Question: Okay So the website in question is this:
Now if you notice on this website, the resolution of the white background div is 445px across y 686px long. It's also fluid so if you shrink it, it will appear different to accomdate different sizes. (if you are on a cell phone that has a smaller width than 400px, it will actually show different images).
Okay, but the point is here is that this page is not showing right on android devices as shown below.

That phone, along with all the other phones in that previewer that are 480px x 800px are displaying the website like that. The website, as you can see if you click on it, is a max of 686px tall, so why the heck isn't the whole page showing on this mobile device?
The size of that "playplanet" logo is actually 180px across and it almost fills up the whole width and the width of that phone is SUPPOSED to be 480px across.
Am I missing something here?
If you look at the source code, you'll see I added the following meta tags:
'''
<meta name="HandheldFriendly" content="true" />
<meta name="viewport" content="width=device-width, initial-scale=1.0, user-scalable=no">
'''
These are supposed to tell the android browser to display the page as the actual width of the device, so it should be telling it to make it show as 480px X 800px (samsung galaxy s 2 is 480px X 800px), but in reality if you look at the screenshot, it is actually displaying it as HALF that size since the logo is only 180px and its almost filled up the whole screen.
It should fit in there perfectly. The funny thing is actually my smaller than 400px width layout works perfectly on the smaller feature phone sizes (240 x 320 or vice versa), but this bigger one is causing me problems.
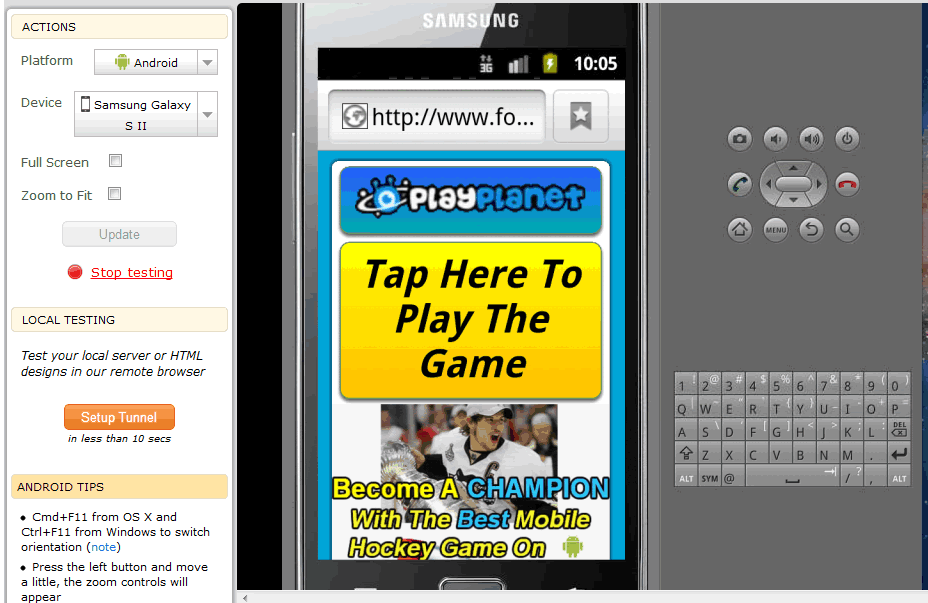
Answer: Have you tried 'target-densityDpi=device-dpi'?
Quoting from <URL> which makes images look really weird.
Also, in this <URL> the example below the section "Setting the target density" looks like your case.
Here is the updated meta:
'''
<meta name="viewport" content="width=device-width, initial-scale=1.0, user-scalable=no, target-densityDpi=device-dpi">
'''